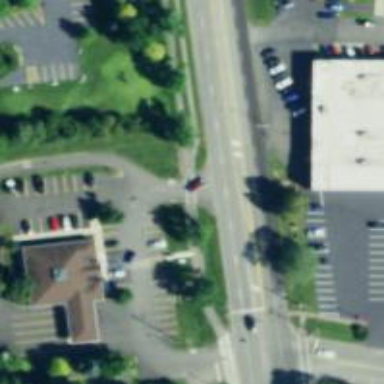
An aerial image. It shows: Asphalt cycleway with uncontrolled crossing.